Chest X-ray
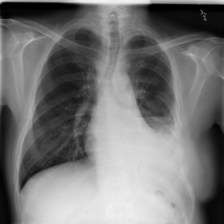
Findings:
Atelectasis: positive
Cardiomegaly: negative
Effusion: negative
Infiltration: positive
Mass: negative
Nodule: negative
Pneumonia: negative
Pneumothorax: negative
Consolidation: negative
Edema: negative
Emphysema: negative
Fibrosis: negative
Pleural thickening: negative
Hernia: negative